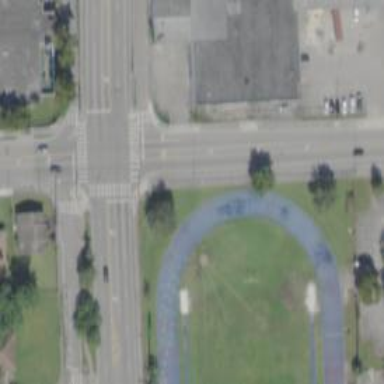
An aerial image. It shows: Marked crossing on the road.